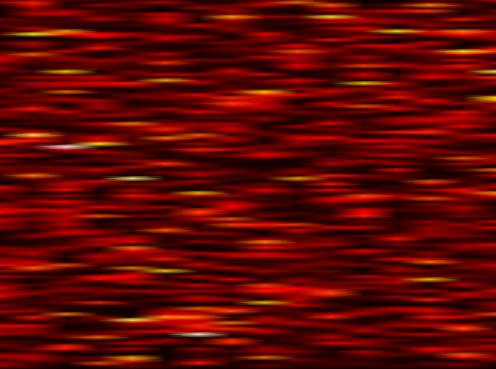
Label: FOFDM